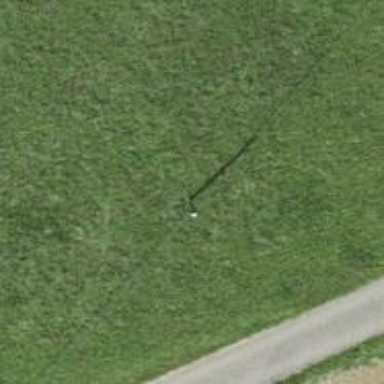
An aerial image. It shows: Power pole.